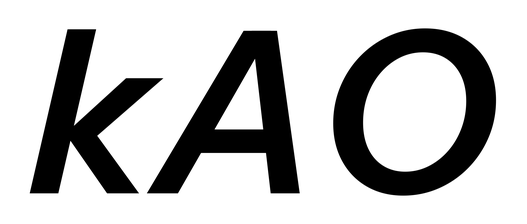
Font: InstrumentSans-Italic_SemiBold_Italic